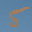
Label: 5